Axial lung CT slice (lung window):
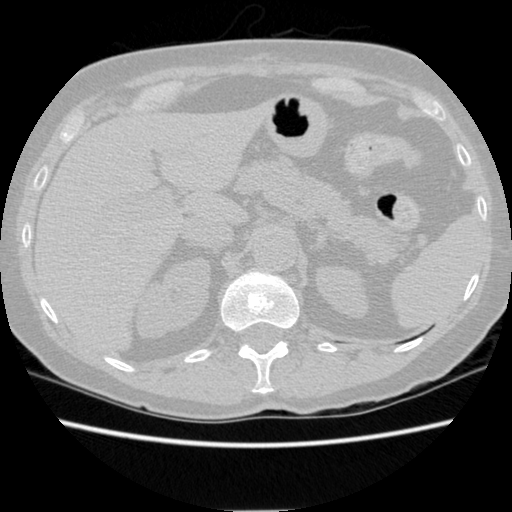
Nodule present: no